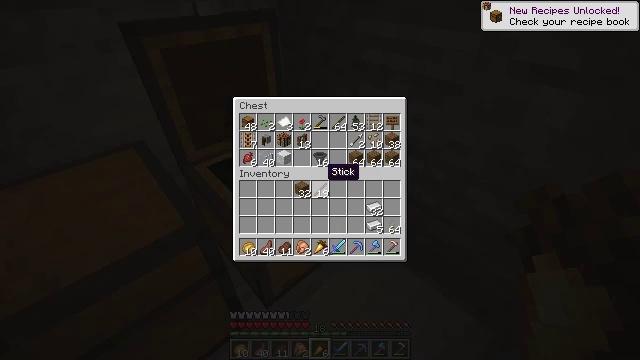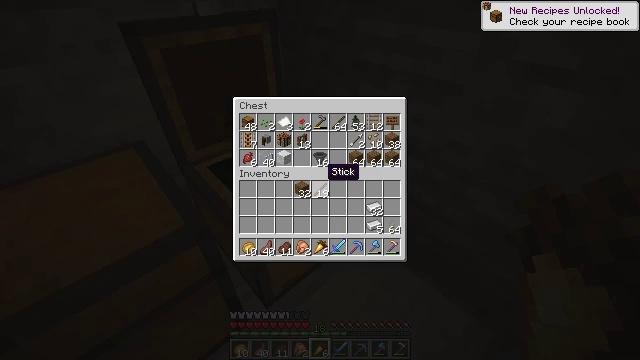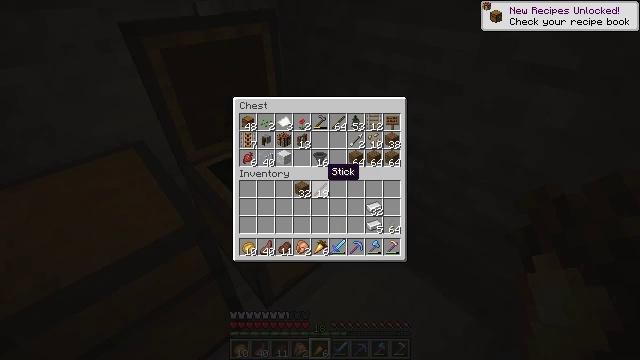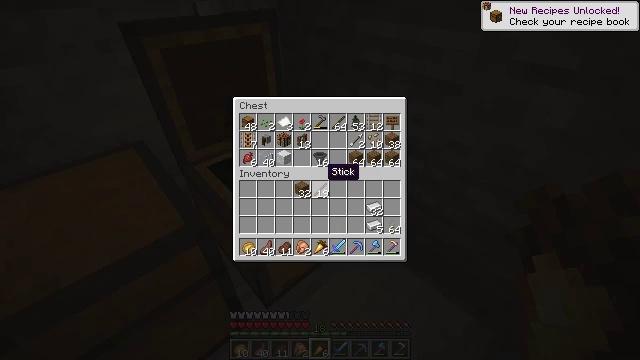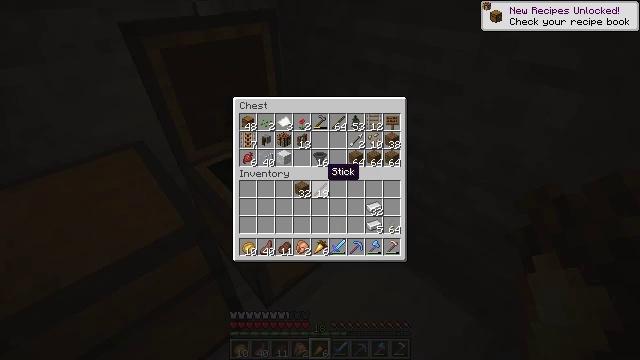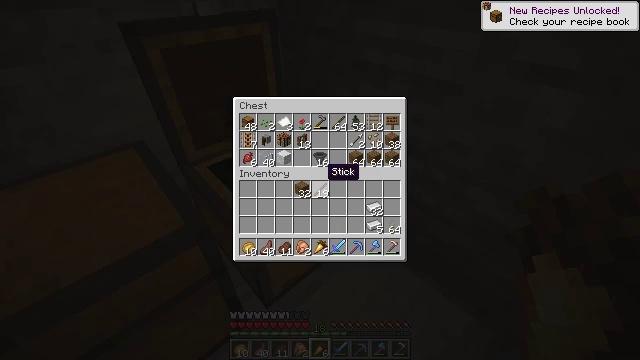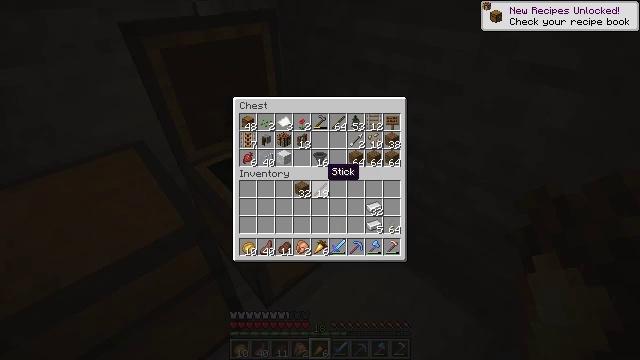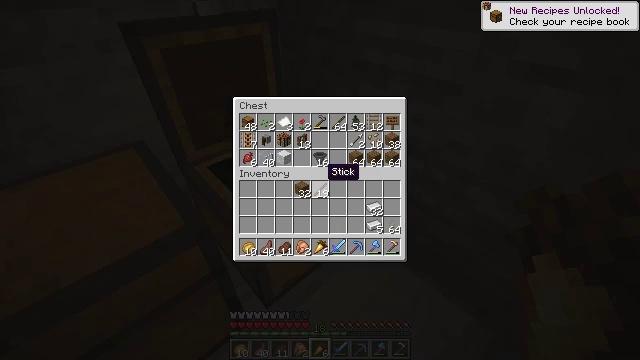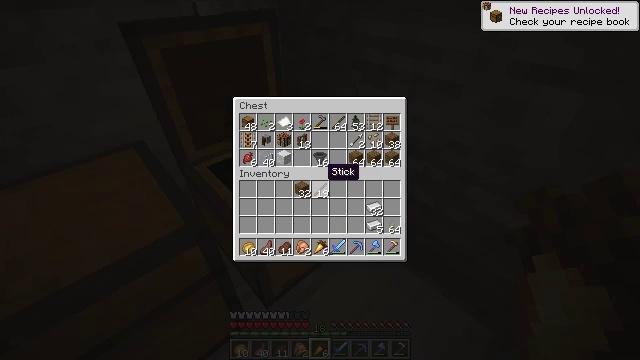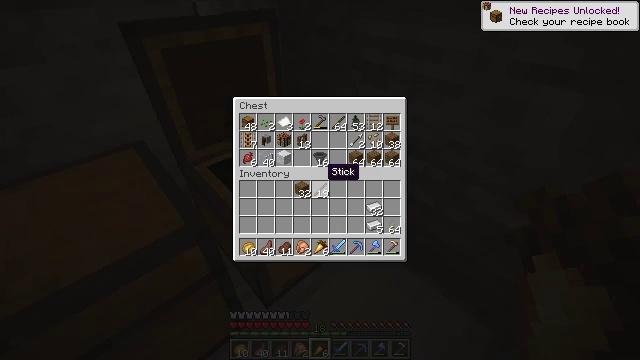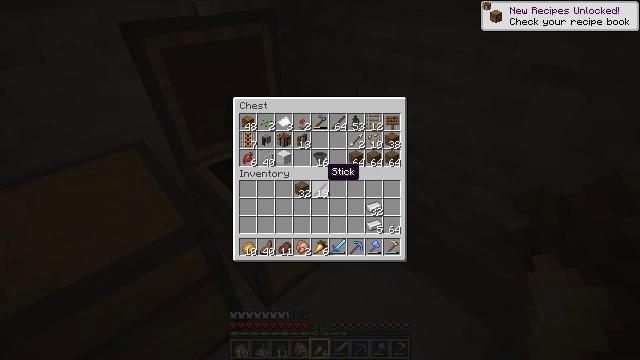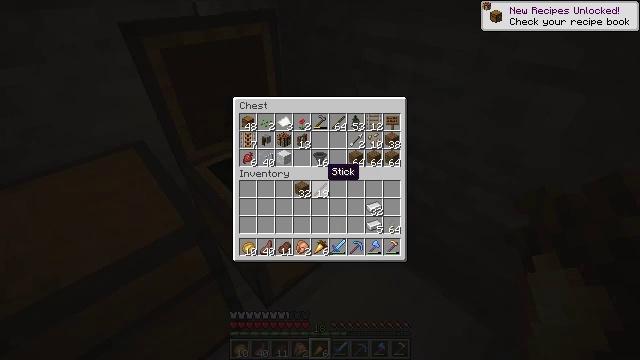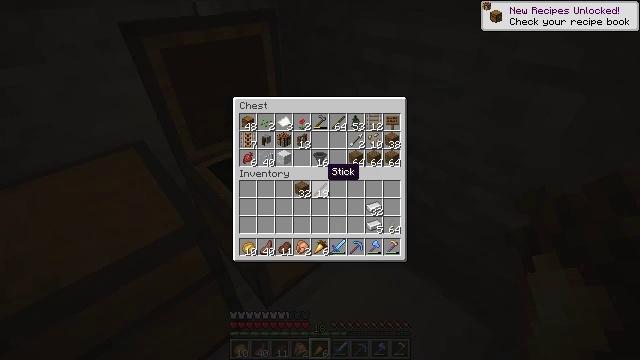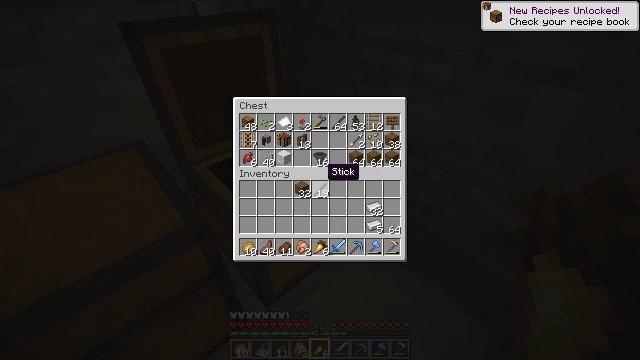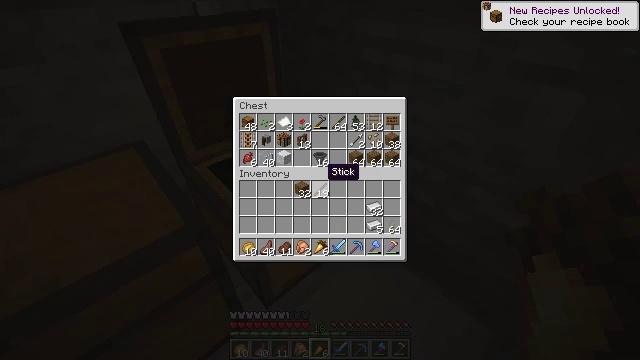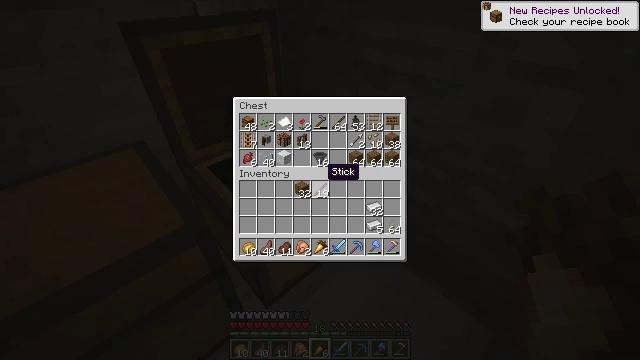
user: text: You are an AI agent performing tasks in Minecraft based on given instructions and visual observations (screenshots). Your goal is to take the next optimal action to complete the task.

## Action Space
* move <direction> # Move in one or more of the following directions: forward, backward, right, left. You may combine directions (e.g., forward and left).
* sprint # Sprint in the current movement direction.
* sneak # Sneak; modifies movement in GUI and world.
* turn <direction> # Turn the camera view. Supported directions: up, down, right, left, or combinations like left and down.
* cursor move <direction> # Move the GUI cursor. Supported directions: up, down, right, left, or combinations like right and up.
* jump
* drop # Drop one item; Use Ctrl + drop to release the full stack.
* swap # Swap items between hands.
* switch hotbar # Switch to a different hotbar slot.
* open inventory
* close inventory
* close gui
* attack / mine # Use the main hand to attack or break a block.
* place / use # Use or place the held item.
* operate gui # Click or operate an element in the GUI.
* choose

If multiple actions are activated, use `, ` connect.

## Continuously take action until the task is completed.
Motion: motion action
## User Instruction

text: Open the crafting table to make a trapped chest.
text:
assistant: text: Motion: no_op
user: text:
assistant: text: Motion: no_op
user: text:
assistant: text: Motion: no_op
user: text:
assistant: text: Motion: no_op
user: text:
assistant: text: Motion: no_op
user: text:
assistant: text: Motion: no_op
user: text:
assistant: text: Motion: no_op
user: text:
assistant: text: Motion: no_op
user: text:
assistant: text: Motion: no_op
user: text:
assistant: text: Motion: no_op
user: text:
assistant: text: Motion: no_op
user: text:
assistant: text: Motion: no_op
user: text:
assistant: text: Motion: no_op
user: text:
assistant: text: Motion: no_op
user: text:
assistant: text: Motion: no_op
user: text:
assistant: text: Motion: no_op
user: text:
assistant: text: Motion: no_op
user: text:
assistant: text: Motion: no_op
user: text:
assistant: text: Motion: no_op
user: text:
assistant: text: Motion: no_op
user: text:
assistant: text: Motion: no_op
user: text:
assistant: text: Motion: no_op
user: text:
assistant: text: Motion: no_op
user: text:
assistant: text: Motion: no_op
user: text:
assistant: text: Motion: no_op
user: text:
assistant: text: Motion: no_op
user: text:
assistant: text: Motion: no_op
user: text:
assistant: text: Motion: no_op
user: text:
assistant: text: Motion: no_op
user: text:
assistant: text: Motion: no_op